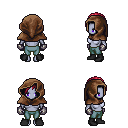
a pixel art fantasy rpg character, female body template, dark elf, purple skin, leather shoulder armor, teal pants, ruby red parted hairstyle, cloth hood, metal gloves, black shoes, four views (front, back, left, right), 2x2 character sprite sheet, small pixel art, hard edges, no anti-aliasing